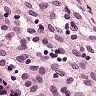
Metastatic tissue present: no